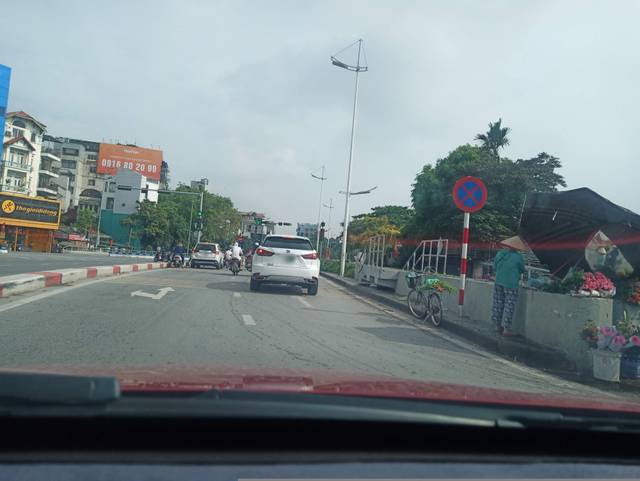
Region: Vietnam
Coordinates: 21.068, 105.827